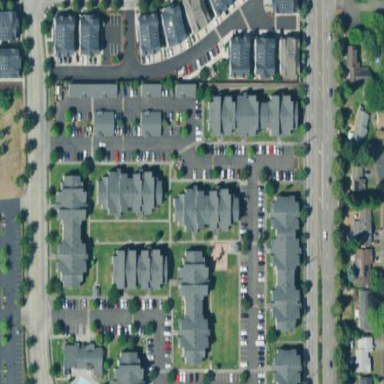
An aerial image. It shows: Residential area with apartments.